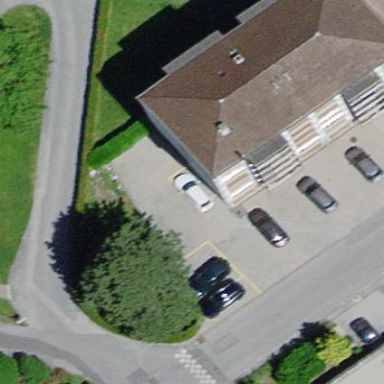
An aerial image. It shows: Flat-roofed apartment building.